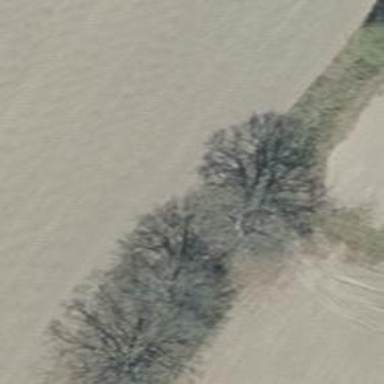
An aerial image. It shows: Row of deciduous broadleaved trees.